Question: Today I decide to make a resolution which consist of testing my application using the solely.
But I am faced with some obstacles:
1. How do you select/deselect a checkbox using the keyboard?
2. How do you collapse/expand items in a JTree?
All help will be much appreciated!
Here is an example of a checkbox I want to select:

space didn't work
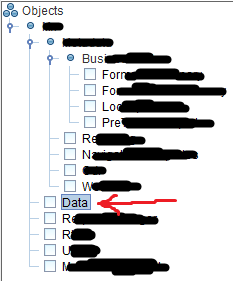
Answer: To answer question #2, you can either press and keys from the NUMPAD, or use and arrow keys to collapse and expand trees.